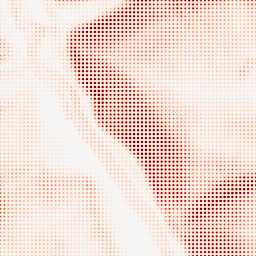
Category: morphological
Decomposition family: morphological_square
Decomposition parameters: operation: gradient
size: 10
Upsampling method: sinc_hamming
Upsampling parameters: scale: 8
kernel_size: 4
Upsampling scale: 8